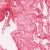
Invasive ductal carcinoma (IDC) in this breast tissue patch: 0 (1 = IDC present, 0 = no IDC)